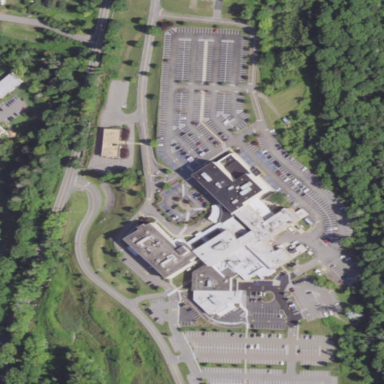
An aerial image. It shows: Healthcare facility identified as hospital.